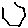
Label: hexagon